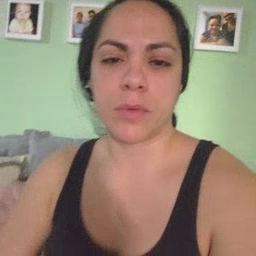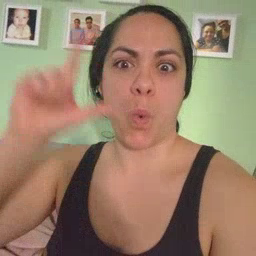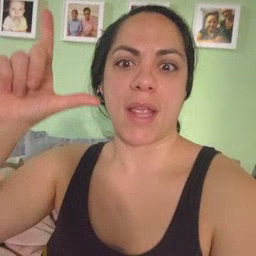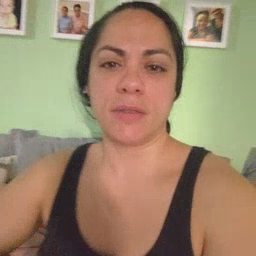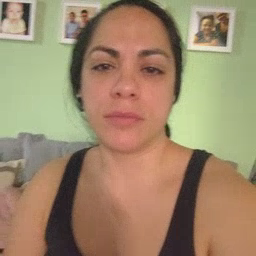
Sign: wake